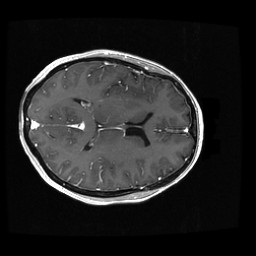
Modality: T1w
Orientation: axial
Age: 52
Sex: female
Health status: ill